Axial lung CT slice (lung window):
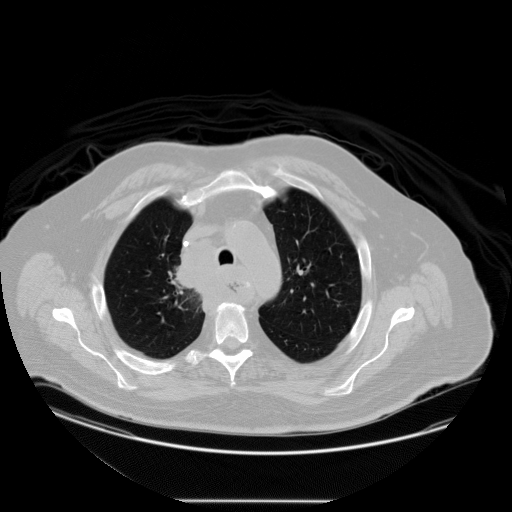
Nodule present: no